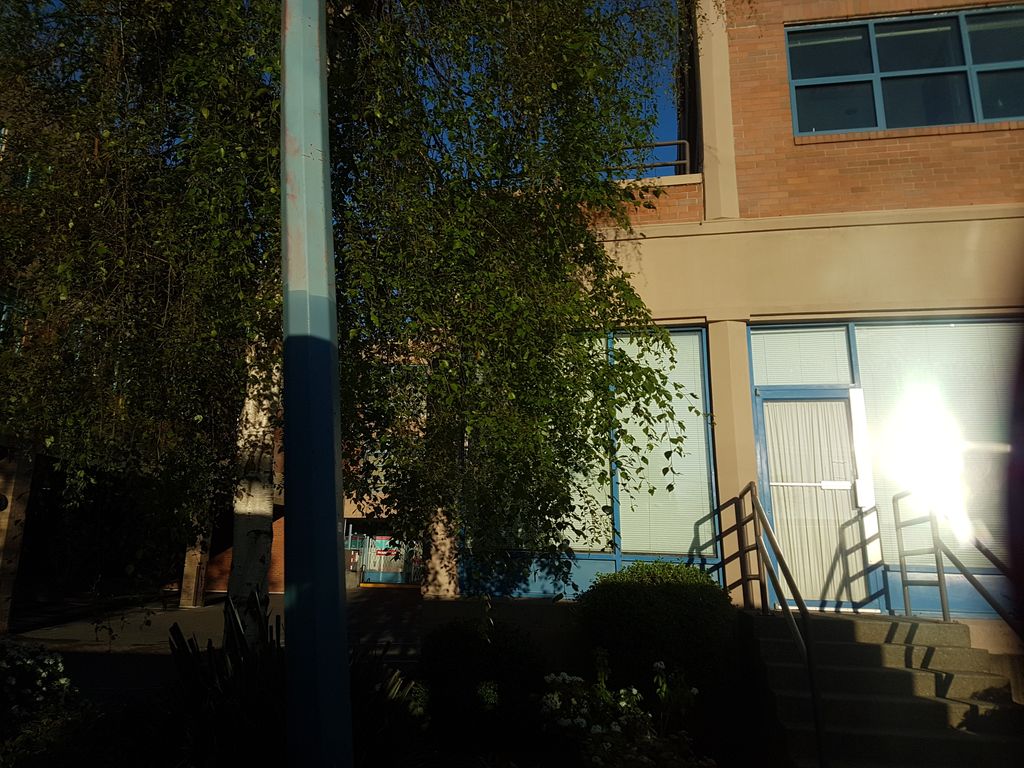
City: victoria